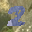
Label: 2